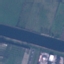
Land use / land cover class: River